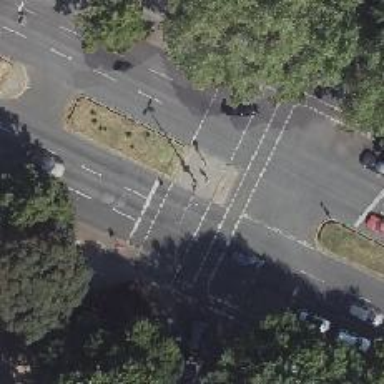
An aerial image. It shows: Footway located on traffic island.